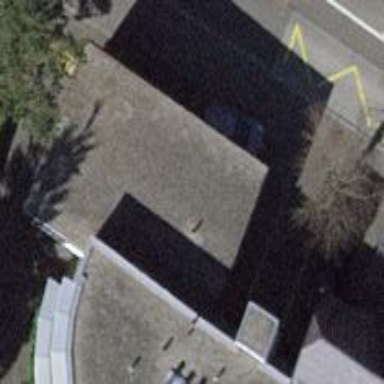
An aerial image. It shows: Building part with flat roof.